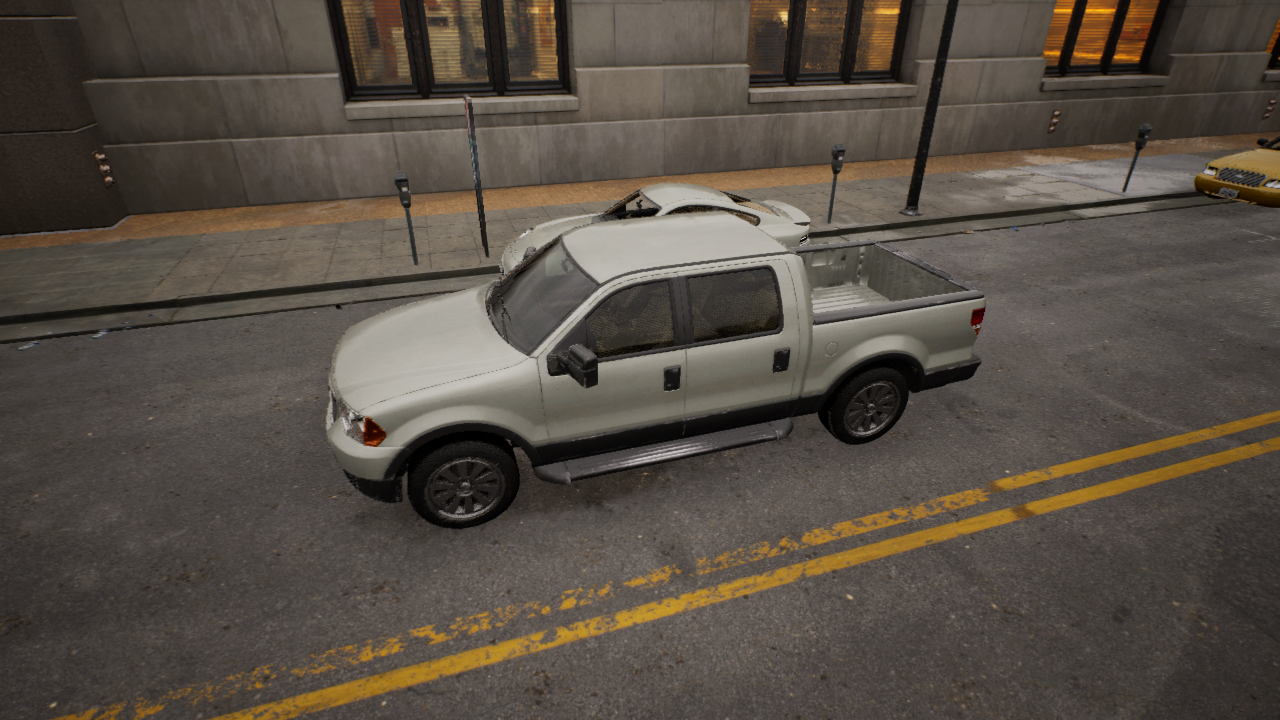
Venue: downtown
Lighting: golden hour
Vehicle rig: pickup